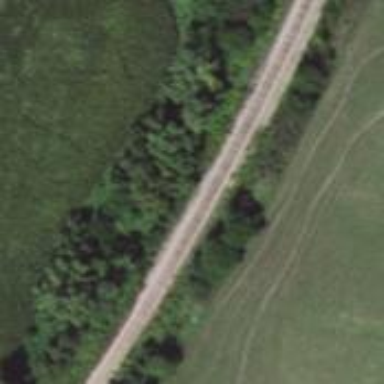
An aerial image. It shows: Railway track.